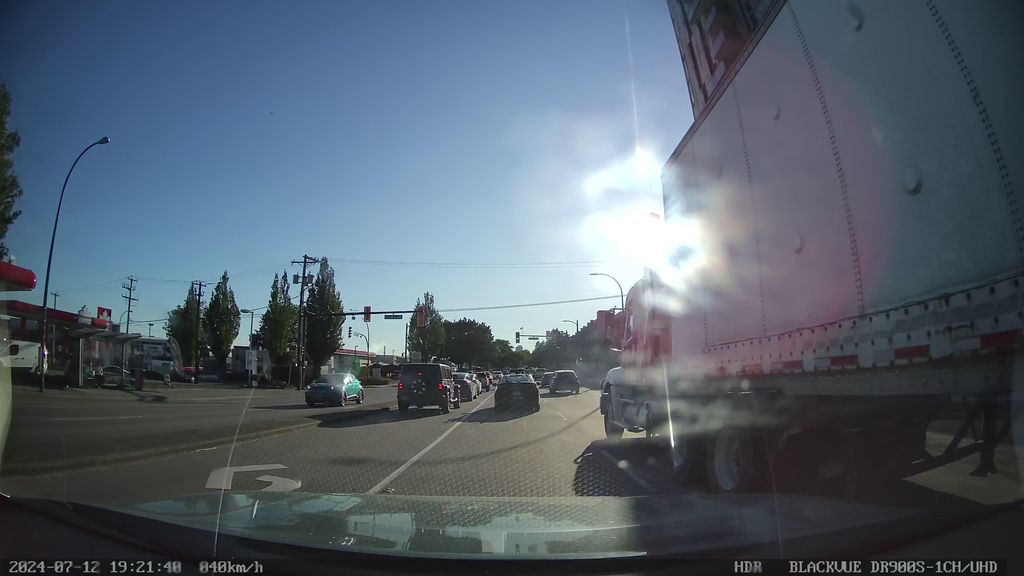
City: vancouver